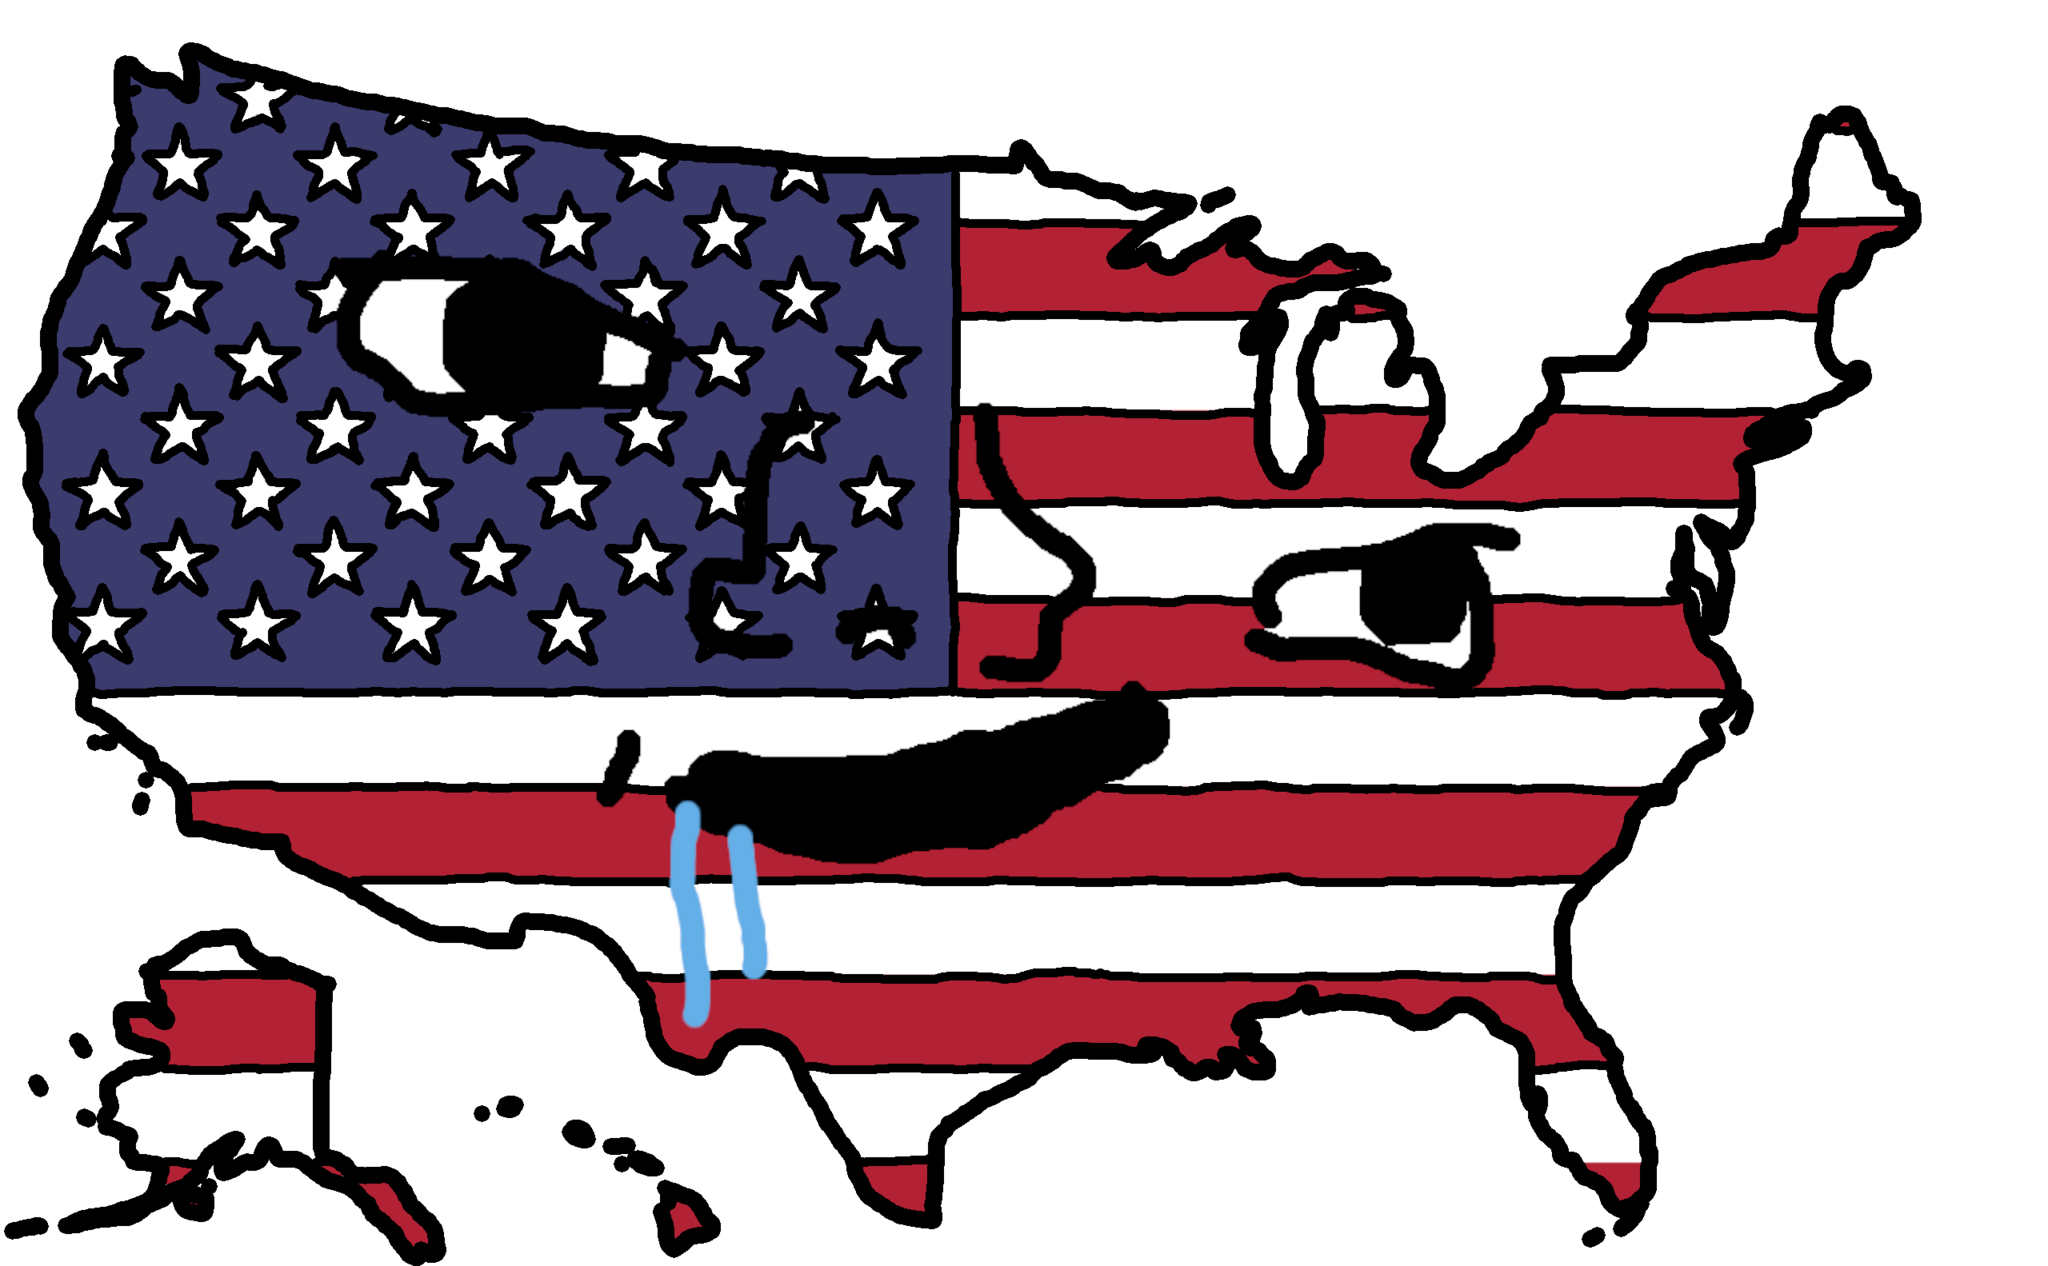
Label: 5_Brainlet